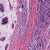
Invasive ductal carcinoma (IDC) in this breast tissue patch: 0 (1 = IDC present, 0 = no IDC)